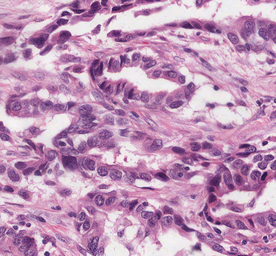
Tumor epithelial tissue: yes
Tumor-associated stroma tissue: yes
Normal tissue: no